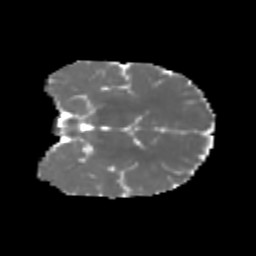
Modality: MD
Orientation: coronal
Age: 6
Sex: male
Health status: healthy